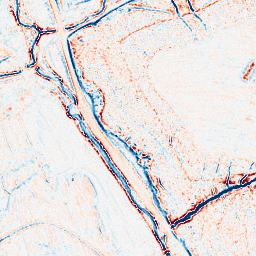
Category: edge_preserving
Decomposition family: anisotropic_diffusion
Decomposition parameters: iterations: 5
kappa: 50
gamma: 0.2
Upsampling method: linear_exact
Upsampling parameters: scale: 2
Upsampling scale: 2